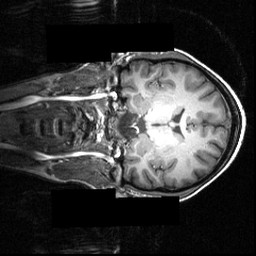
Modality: T1w
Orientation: coronal
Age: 24
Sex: female
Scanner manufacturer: siemens
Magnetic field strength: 3.951 T
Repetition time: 1.5 s
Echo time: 0.00335 s